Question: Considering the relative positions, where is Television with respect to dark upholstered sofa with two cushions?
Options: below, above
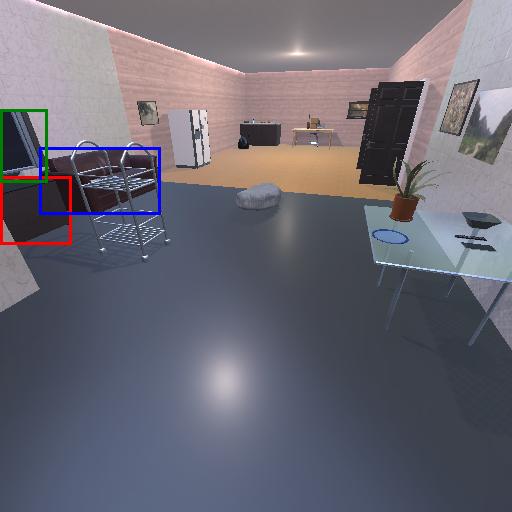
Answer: below